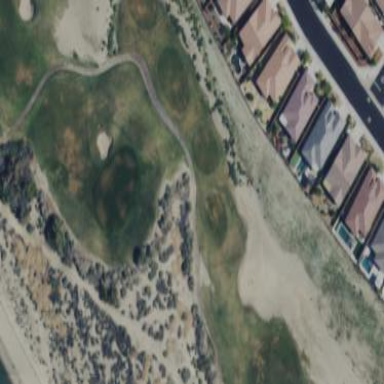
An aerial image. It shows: Grassy area designated as golf tee.